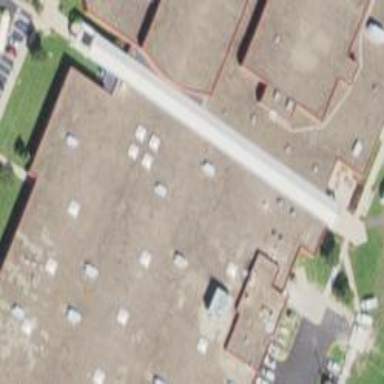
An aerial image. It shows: School building.